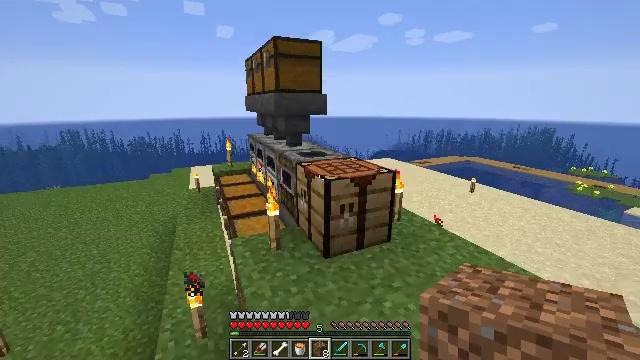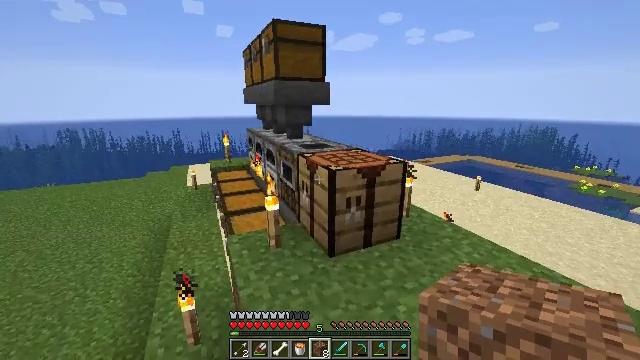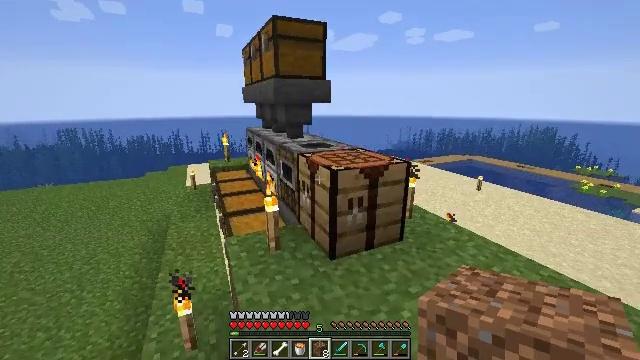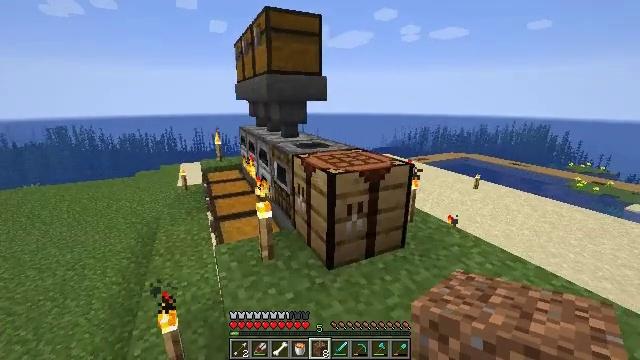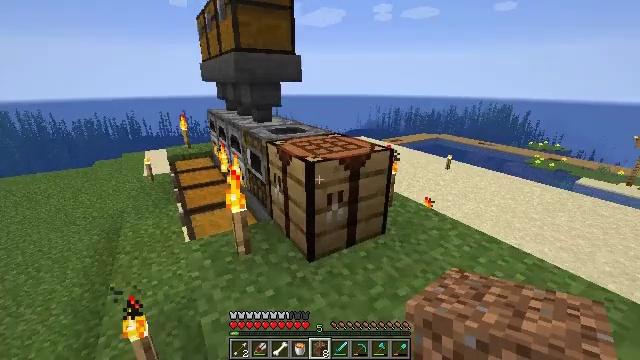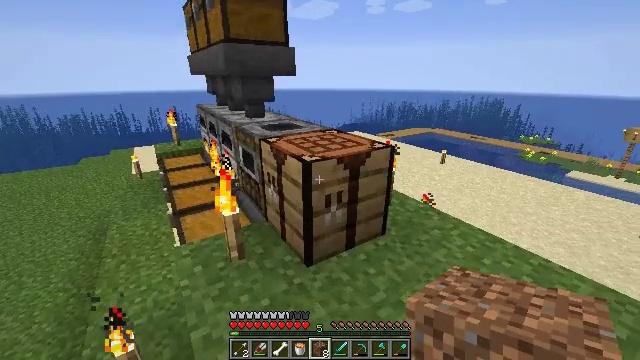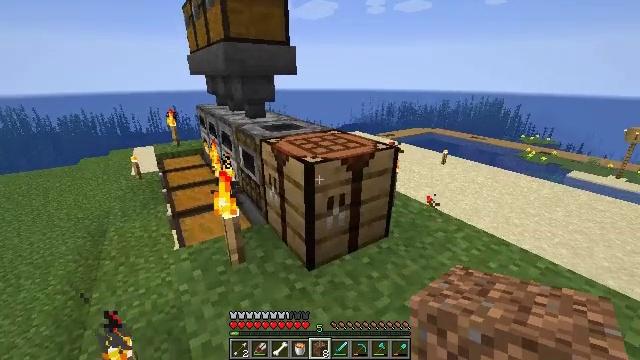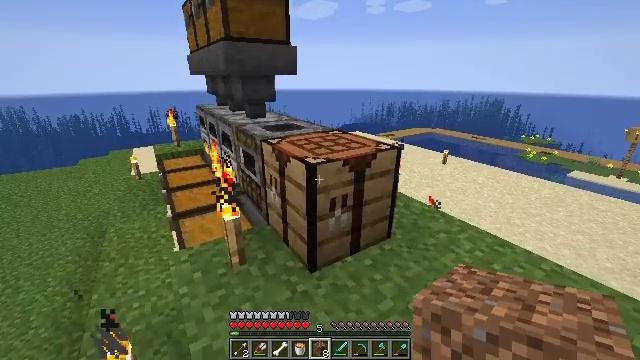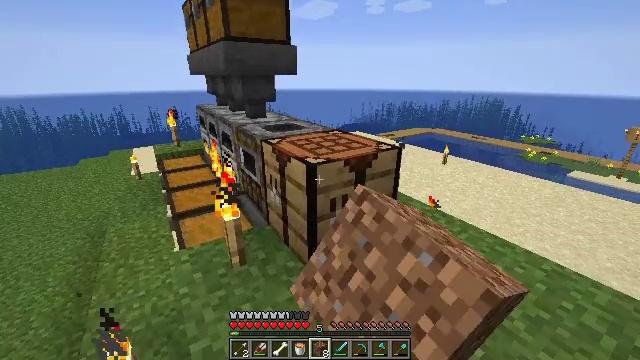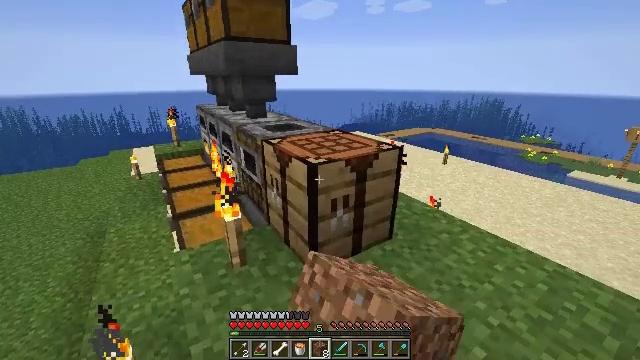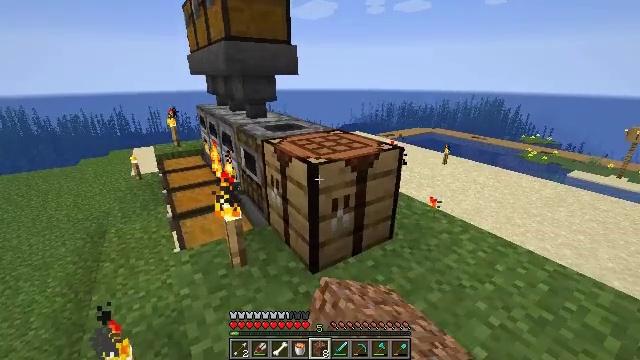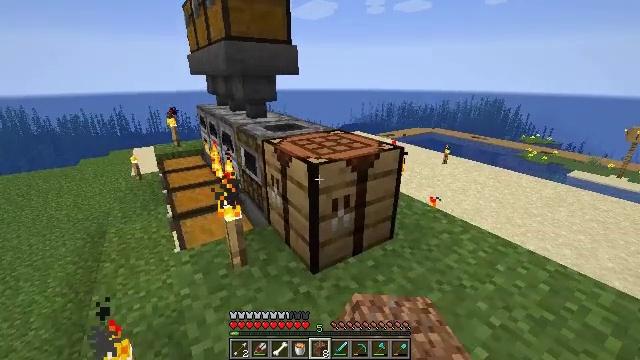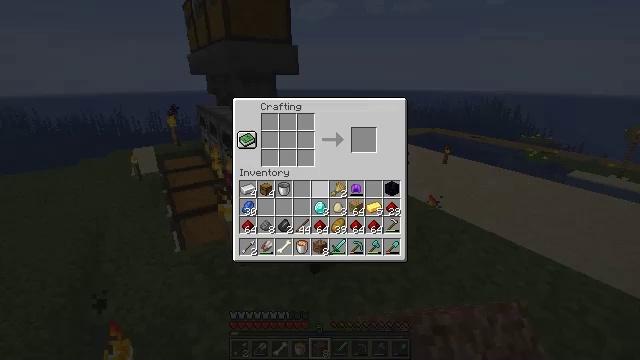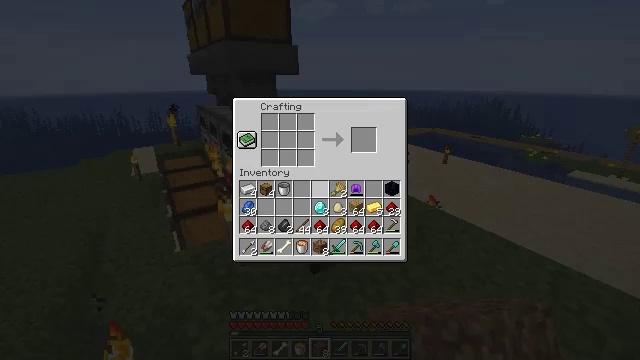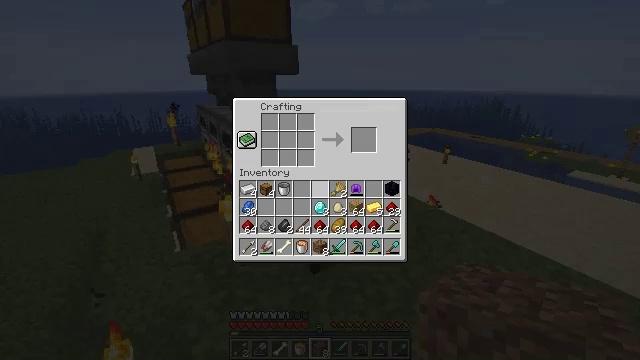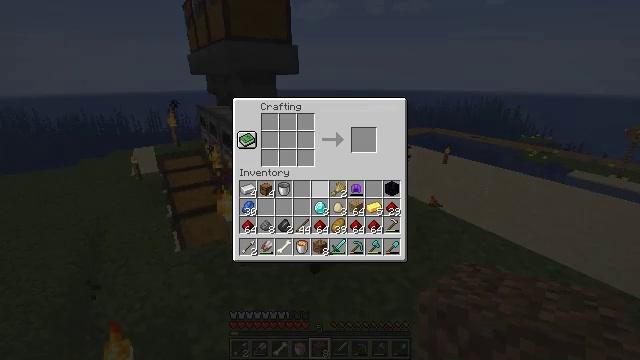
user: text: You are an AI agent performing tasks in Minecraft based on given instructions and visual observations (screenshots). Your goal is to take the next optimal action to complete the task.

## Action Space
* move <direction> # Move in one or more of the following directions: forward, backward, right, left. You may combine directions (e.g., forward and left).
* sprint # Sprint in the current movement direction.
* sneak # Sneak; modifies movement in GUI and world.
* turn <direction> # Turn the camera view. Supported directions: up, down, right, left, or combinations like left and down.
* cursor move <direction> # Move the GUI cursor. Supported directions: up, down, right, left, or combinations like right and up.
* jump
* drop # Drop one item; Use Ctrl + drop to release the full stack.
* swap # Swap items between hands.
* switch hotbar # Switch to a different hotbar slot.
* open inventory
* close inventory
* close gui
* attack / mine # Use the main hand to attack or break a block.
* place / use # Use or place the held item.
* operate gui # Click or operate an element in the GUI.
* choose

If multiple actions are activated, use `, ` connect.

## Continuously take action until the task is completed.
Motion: motion action
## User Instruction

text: Use nine redstone dust to craft a redstone block.
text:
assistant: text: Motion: move forward
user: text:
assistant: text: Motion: move forward
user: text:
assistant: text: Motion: move forward, turn right
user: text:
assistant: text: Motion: turn right and down
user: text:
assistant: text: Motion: turn right and down
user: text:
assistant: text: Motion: no_op
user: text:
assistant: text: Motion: use / place
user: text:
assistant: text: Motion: use / place
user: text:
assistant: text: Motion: use / place
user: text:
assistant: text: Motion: no_op
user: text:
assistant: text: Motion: no_op
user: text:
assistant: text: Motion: open gui
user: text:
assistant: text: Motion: no_op
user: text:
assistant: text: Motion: no_op
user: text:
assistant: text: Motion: no_op
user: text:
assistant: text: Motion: no_op
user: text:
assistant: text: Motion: cursor move left and up
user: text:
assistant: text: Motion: cursor move left and up
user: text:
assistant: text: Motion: cursor move left and up
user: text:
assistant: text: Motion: cursor move left
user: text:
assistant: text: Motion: cursor move down
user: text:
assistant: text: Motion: cursor move right and down
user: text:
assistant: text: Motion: cursor move right and down
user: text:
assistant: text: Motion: cursor move right
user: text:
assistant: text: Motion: no_op
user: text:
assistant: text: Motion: no_op
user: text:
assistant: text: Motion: no_op
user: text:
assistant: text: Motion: no_op
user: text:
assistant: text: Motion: no_op
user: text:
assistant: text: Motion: no_op